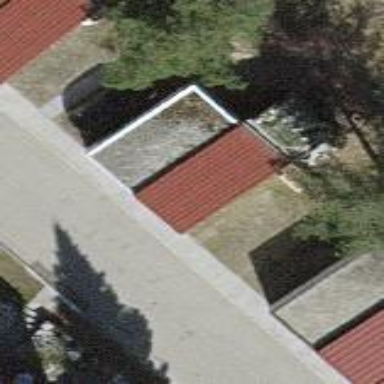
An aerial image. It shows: Garages with flat roofs.